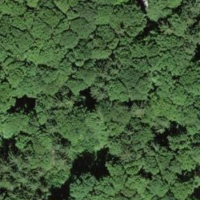
EUNIS habitat code: 41
Species observed at this site:
Sambucus racemosa